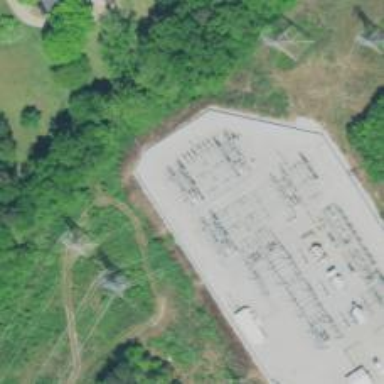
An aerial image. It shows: Switch for power supply.